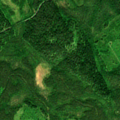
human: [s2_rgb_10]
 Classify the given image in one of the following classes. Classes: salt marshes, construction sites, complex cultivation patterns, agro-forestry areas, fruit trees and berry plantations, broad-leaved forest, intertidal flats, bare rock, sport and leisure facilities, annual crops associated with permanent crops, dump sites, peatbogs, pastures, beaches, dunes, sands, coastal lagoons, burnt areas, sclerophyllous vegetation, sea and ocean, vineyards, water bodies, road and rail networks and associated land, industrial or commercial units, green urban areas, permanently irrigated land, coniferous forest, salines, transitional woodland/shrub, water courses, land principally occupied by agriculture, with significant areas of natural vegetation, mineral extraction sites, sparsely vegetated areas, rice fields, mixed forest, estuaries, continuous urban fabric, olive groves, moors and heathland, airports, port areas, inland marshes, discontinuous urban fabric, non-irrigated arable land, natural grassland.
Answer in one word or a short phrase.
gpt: coniferous forest, mixed forest, transitional woodland/shrub